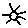
Label: sun